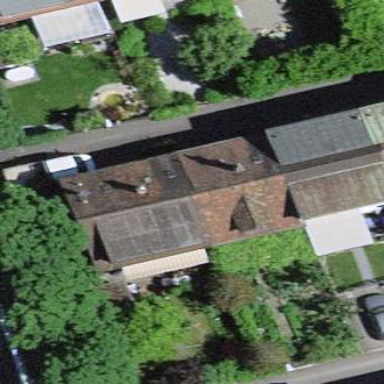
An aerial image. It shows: Terrace building.